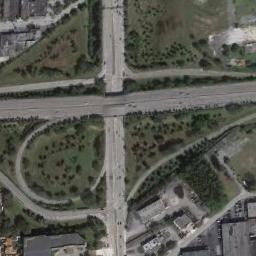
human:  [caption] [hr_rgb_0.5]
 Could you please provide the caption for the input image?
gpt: The overpass is next to some houses and trees .

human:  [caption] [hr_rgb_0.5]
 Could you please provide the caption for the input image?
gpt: The two overpasses in the picture form a heart shape .

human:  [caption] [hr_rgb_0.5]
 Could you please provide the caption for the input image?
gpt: The overpass is over the roads on the green space and the overpass is surrounded by lots of buildings .

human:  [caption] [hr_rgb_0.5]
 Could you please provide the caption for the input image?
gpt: There are many trees and buildings beside the overpass .

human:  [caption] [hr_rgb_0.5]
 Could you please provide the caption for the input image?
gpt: There are some green trees and lawns beside the overpass .